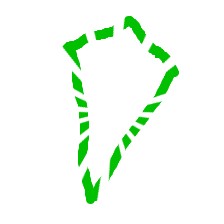
Shape: kite